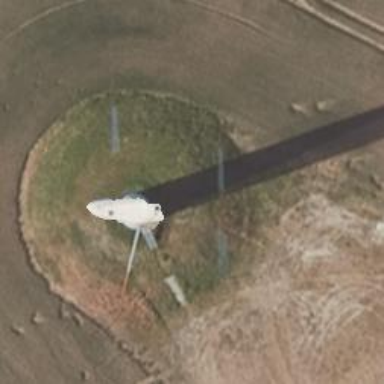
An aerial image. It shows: Wind generator of the horizontal axis type made by Vestas.